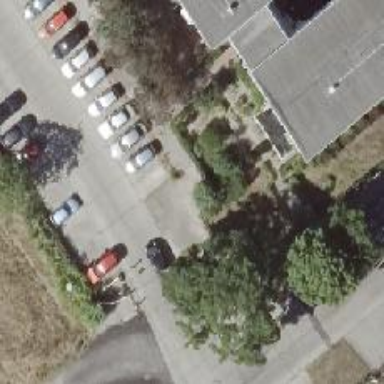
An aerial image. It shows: Sidewalk.